Question: Assuming I have a table data as below:
I want to Select all 'Value'(XML Data) which contains the node 'Name="Hello World"'. How can I achieve it?
<URL>
'''
set @f = @XML.exist('/ArrayOfFilterColumn/SelectColumn[(@Name) eq "Hello World"]');
select @f;
'''
I am not sure how could I add it in my where condition, so I have put it in a fiddle.
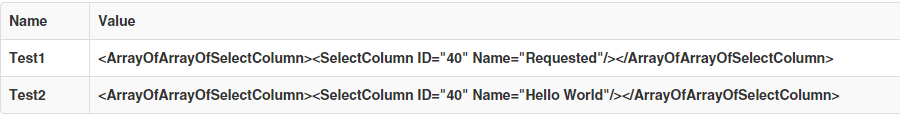
Answer: Skip the use of an XML variable and put the exist in the where clause when you query the table.
'''
select F.Value
from XML_FILES as F
where F.Value.exist('/ArrayOfArrayOfSelectColumn/SelectColumn[@Name eq "Hello World"]') = 1
'''
Your column is apparently 'text' so you need to change that because 'text' is deprecated and has been for quite some time.
<URL>
> ntext , text, and image data types will be removed in a future version
of Microsoft SQL Server. Avoid using these data types in new
development work, and plan to modify applications that currently use
them. Use nvarchar(max), varchar(max), and varbinary(max) instead.
In your case you should of course change to XML instead.
Until you fix that you can cast to XML in your query.
'''
select F.Value
from XML_FILES as F
where cast(F.Value as xml).exist('/ArrayOfArrayOfSelectColumn/SelectColumn[@Name eq "Hello World"]') = 1
'''